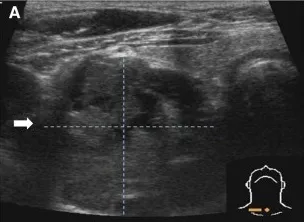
Neck ultrasonography.
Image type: radiology (ultrasound)